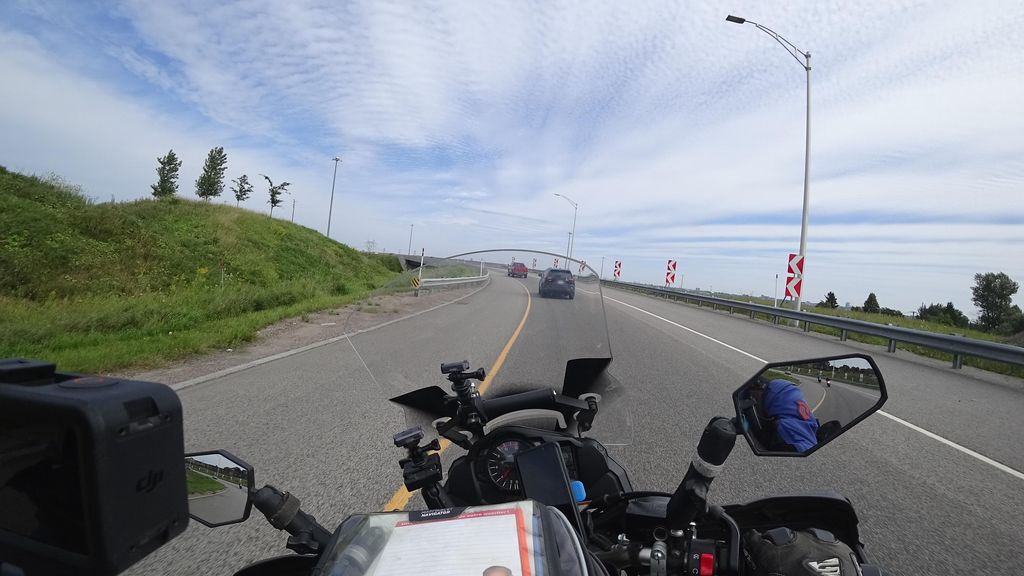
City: quebec_city